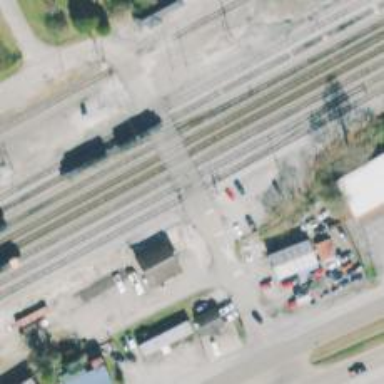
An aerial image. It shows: Railway level crossing.